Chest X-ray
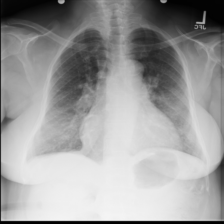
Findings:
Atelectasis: negative
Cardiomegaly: positive
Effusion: positive
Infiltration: negative
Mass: negative
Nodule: positive
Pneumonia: negative
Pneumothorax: negative
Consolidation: negative
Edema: negative
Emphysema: negative
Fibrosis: positive
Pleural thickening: negative
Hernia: negative